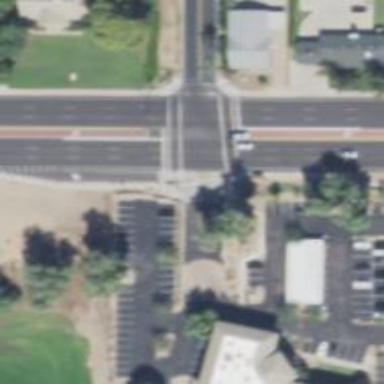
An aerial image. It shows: Solid stop line on the road marking.